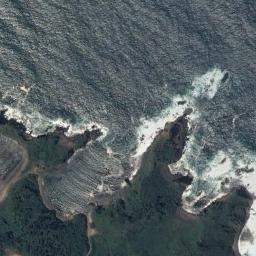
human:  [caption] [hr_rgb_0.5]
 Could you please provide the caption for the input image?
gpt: Rippled and dark coast on gray-blue sea .

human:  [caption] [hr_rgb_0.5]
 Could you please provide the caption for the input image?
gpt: The type of beach is rocky coast and the beach has some headlands, And dense green plants are on the beach .

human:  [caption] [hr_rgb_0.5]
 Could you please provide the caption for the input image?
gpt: Huge waves beat the rocks and plants on the bank .

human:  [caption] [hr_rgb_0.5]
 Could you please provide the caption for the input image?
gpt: There are many dense houses by the beach .

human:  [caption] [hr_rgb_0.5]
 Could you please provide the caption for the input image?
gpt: The grass is beside the beach .